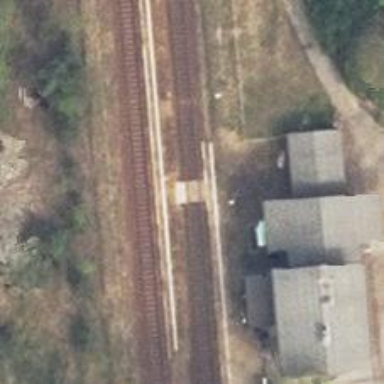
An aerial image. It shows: Railway crossing.